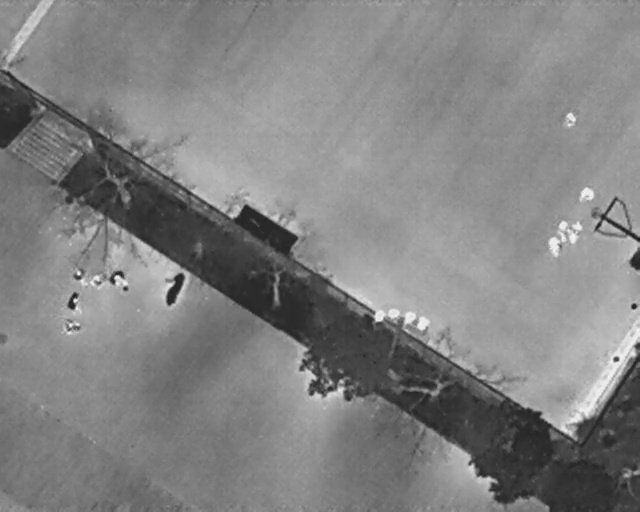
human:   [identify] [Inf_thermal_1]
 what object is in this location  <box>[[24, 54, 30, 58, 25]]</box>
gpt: <ref>1 medium bicycle at the left</ref>

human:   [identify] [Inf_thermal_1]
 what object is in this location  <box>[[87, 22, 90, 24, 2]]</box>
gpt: <ref>1 medium person at the top right</ref>